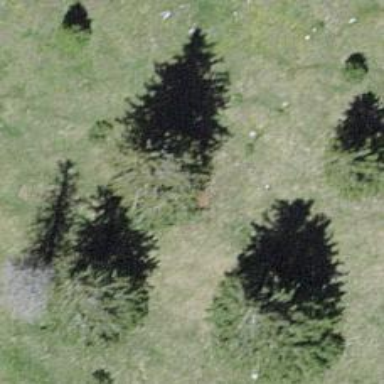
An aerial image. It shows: Needle-leaved tree in natural setting.